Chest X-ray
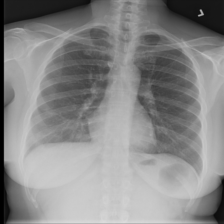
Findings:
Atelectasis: negative
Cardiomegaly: negative
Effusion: negative
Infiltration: negative
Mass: negative
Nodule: negative
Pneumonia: negative
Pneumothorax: negative
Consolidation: negative
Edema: negative
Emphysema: negative
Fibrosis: negative
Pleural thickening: negative
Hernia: negative